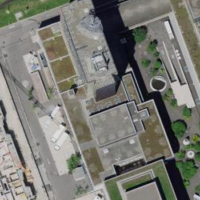
EUNIS habitat code: 54
Species observed at this site:
Cytisus scoparius
Artemisia vulgaris